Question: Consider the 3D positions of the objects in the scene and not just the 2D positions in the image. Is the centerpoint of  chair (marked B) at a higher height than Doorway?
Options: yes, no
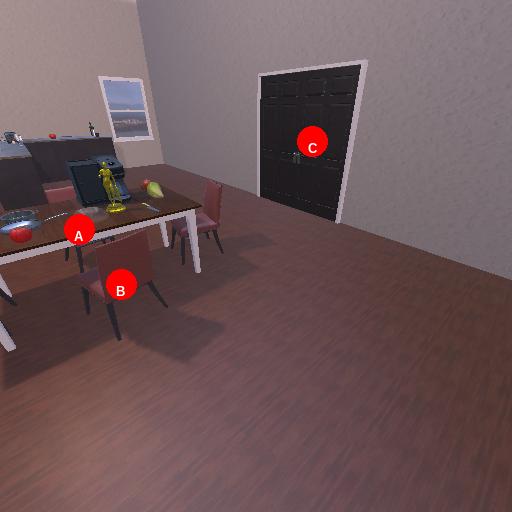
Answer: yes